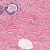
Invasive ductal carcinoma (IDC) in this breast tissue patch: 0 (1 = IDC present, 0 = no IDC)